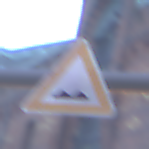
Verkehrszeichen: UnebeneFahrbahn
Umgebung: Outdoor, Urban
Tageszeit: SunriseSunset
Wetter: Clear
Licht: Natural
Jahreszeit: NotSpecified
Kontrast: MediumContrast